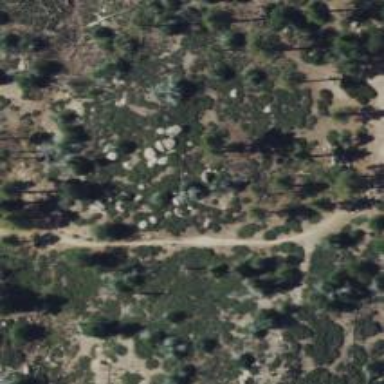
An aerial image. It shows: Path.